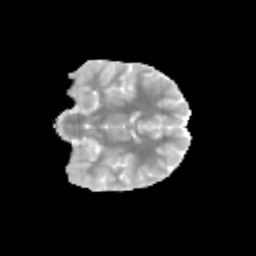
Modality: MD
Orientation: coronal
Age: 9
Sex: female
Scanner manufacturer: siemens
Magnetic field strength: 3 T
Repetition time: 3.8 s
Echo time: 0.07 s